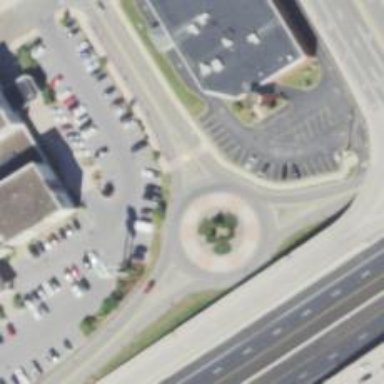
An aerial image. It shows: Secondary road around roundabout.